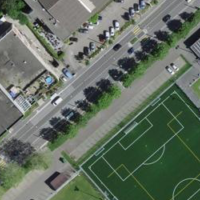
EUNIS habitat code: 53
Species observed at this site:
Plantago lanceolata
Raphanus raphanistrum